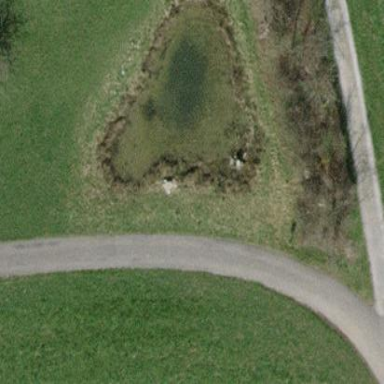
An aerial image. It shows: Pond with natural water.